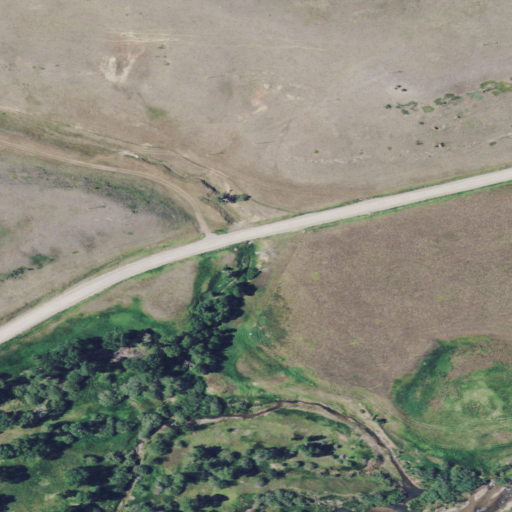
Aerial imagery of valley in Montana named Deadman Coulee containing grassland, shrub, herbaceous wetlands, woody wetlands, and open development